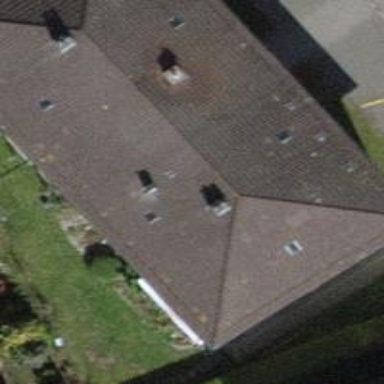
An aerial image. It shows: Building with tile roof.